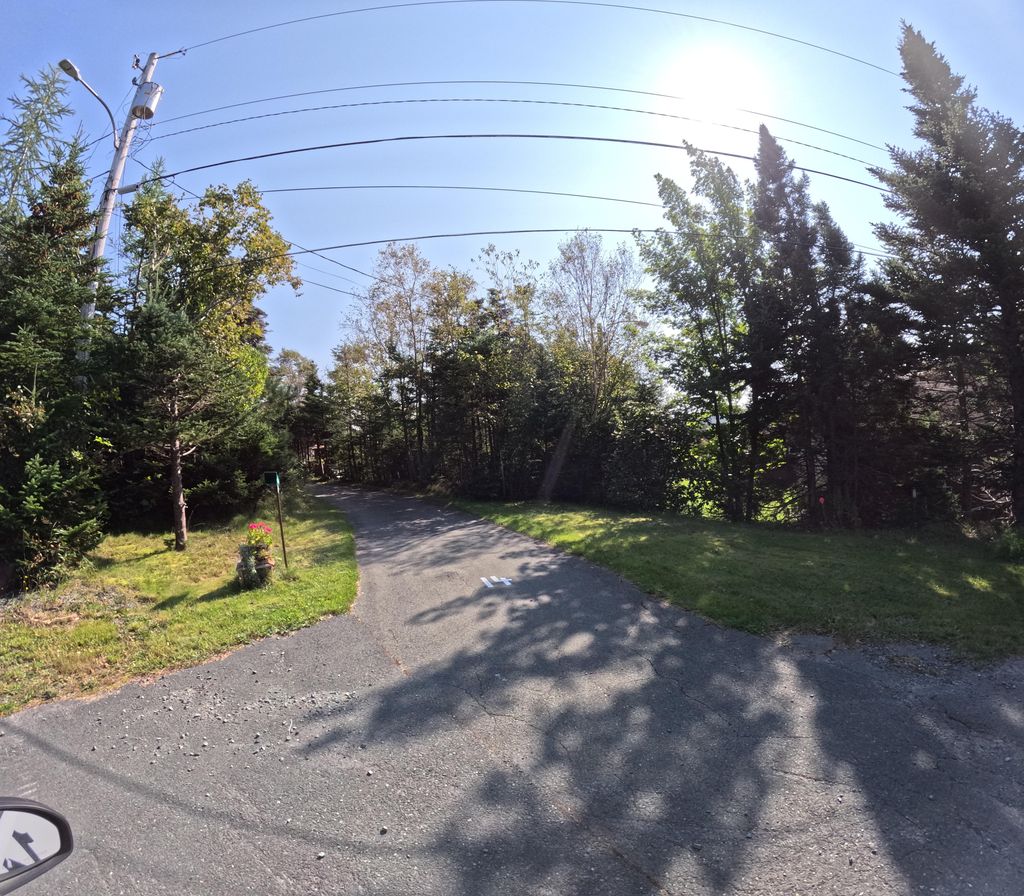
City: st_johns